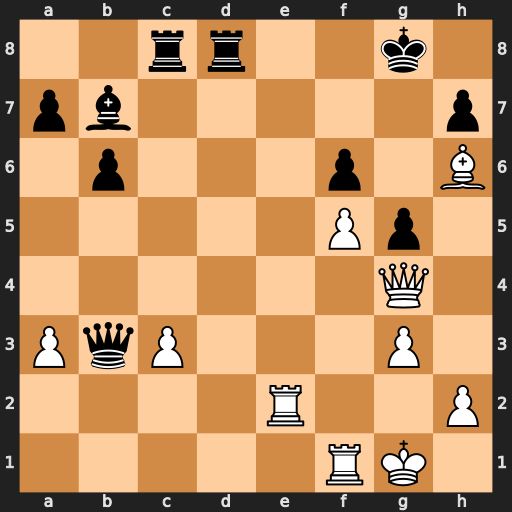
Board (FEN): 2rr2k1/pb5p/1p3p1B/5Pp1/6Q1/PqP3P1/4R2P/5RK1
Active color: w
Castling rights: -
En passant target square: -
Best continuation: Bxg5 Qc4 Qxc4+ Rxc4 Bxf6